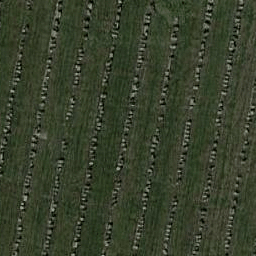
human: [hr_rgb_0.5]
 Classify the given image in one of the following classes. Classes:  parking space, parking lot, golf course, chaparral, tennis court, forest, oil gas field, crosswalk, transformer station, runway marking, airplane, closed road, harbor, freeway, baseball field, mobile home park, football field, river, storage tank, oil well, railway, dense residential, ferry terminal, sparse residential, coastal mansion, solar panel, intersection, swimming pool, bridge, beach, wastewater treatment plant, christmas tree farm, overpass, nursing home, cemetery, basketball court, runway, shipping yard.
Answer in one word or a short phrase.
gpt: cemetery